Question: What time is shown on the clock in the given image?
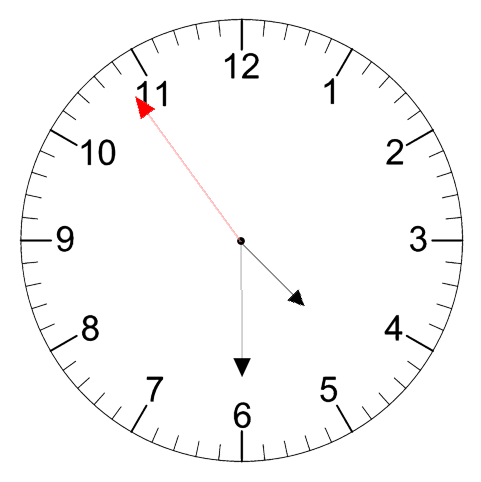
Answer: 04:29:54